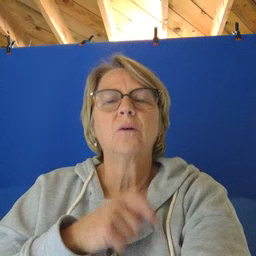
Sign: who